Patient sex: F
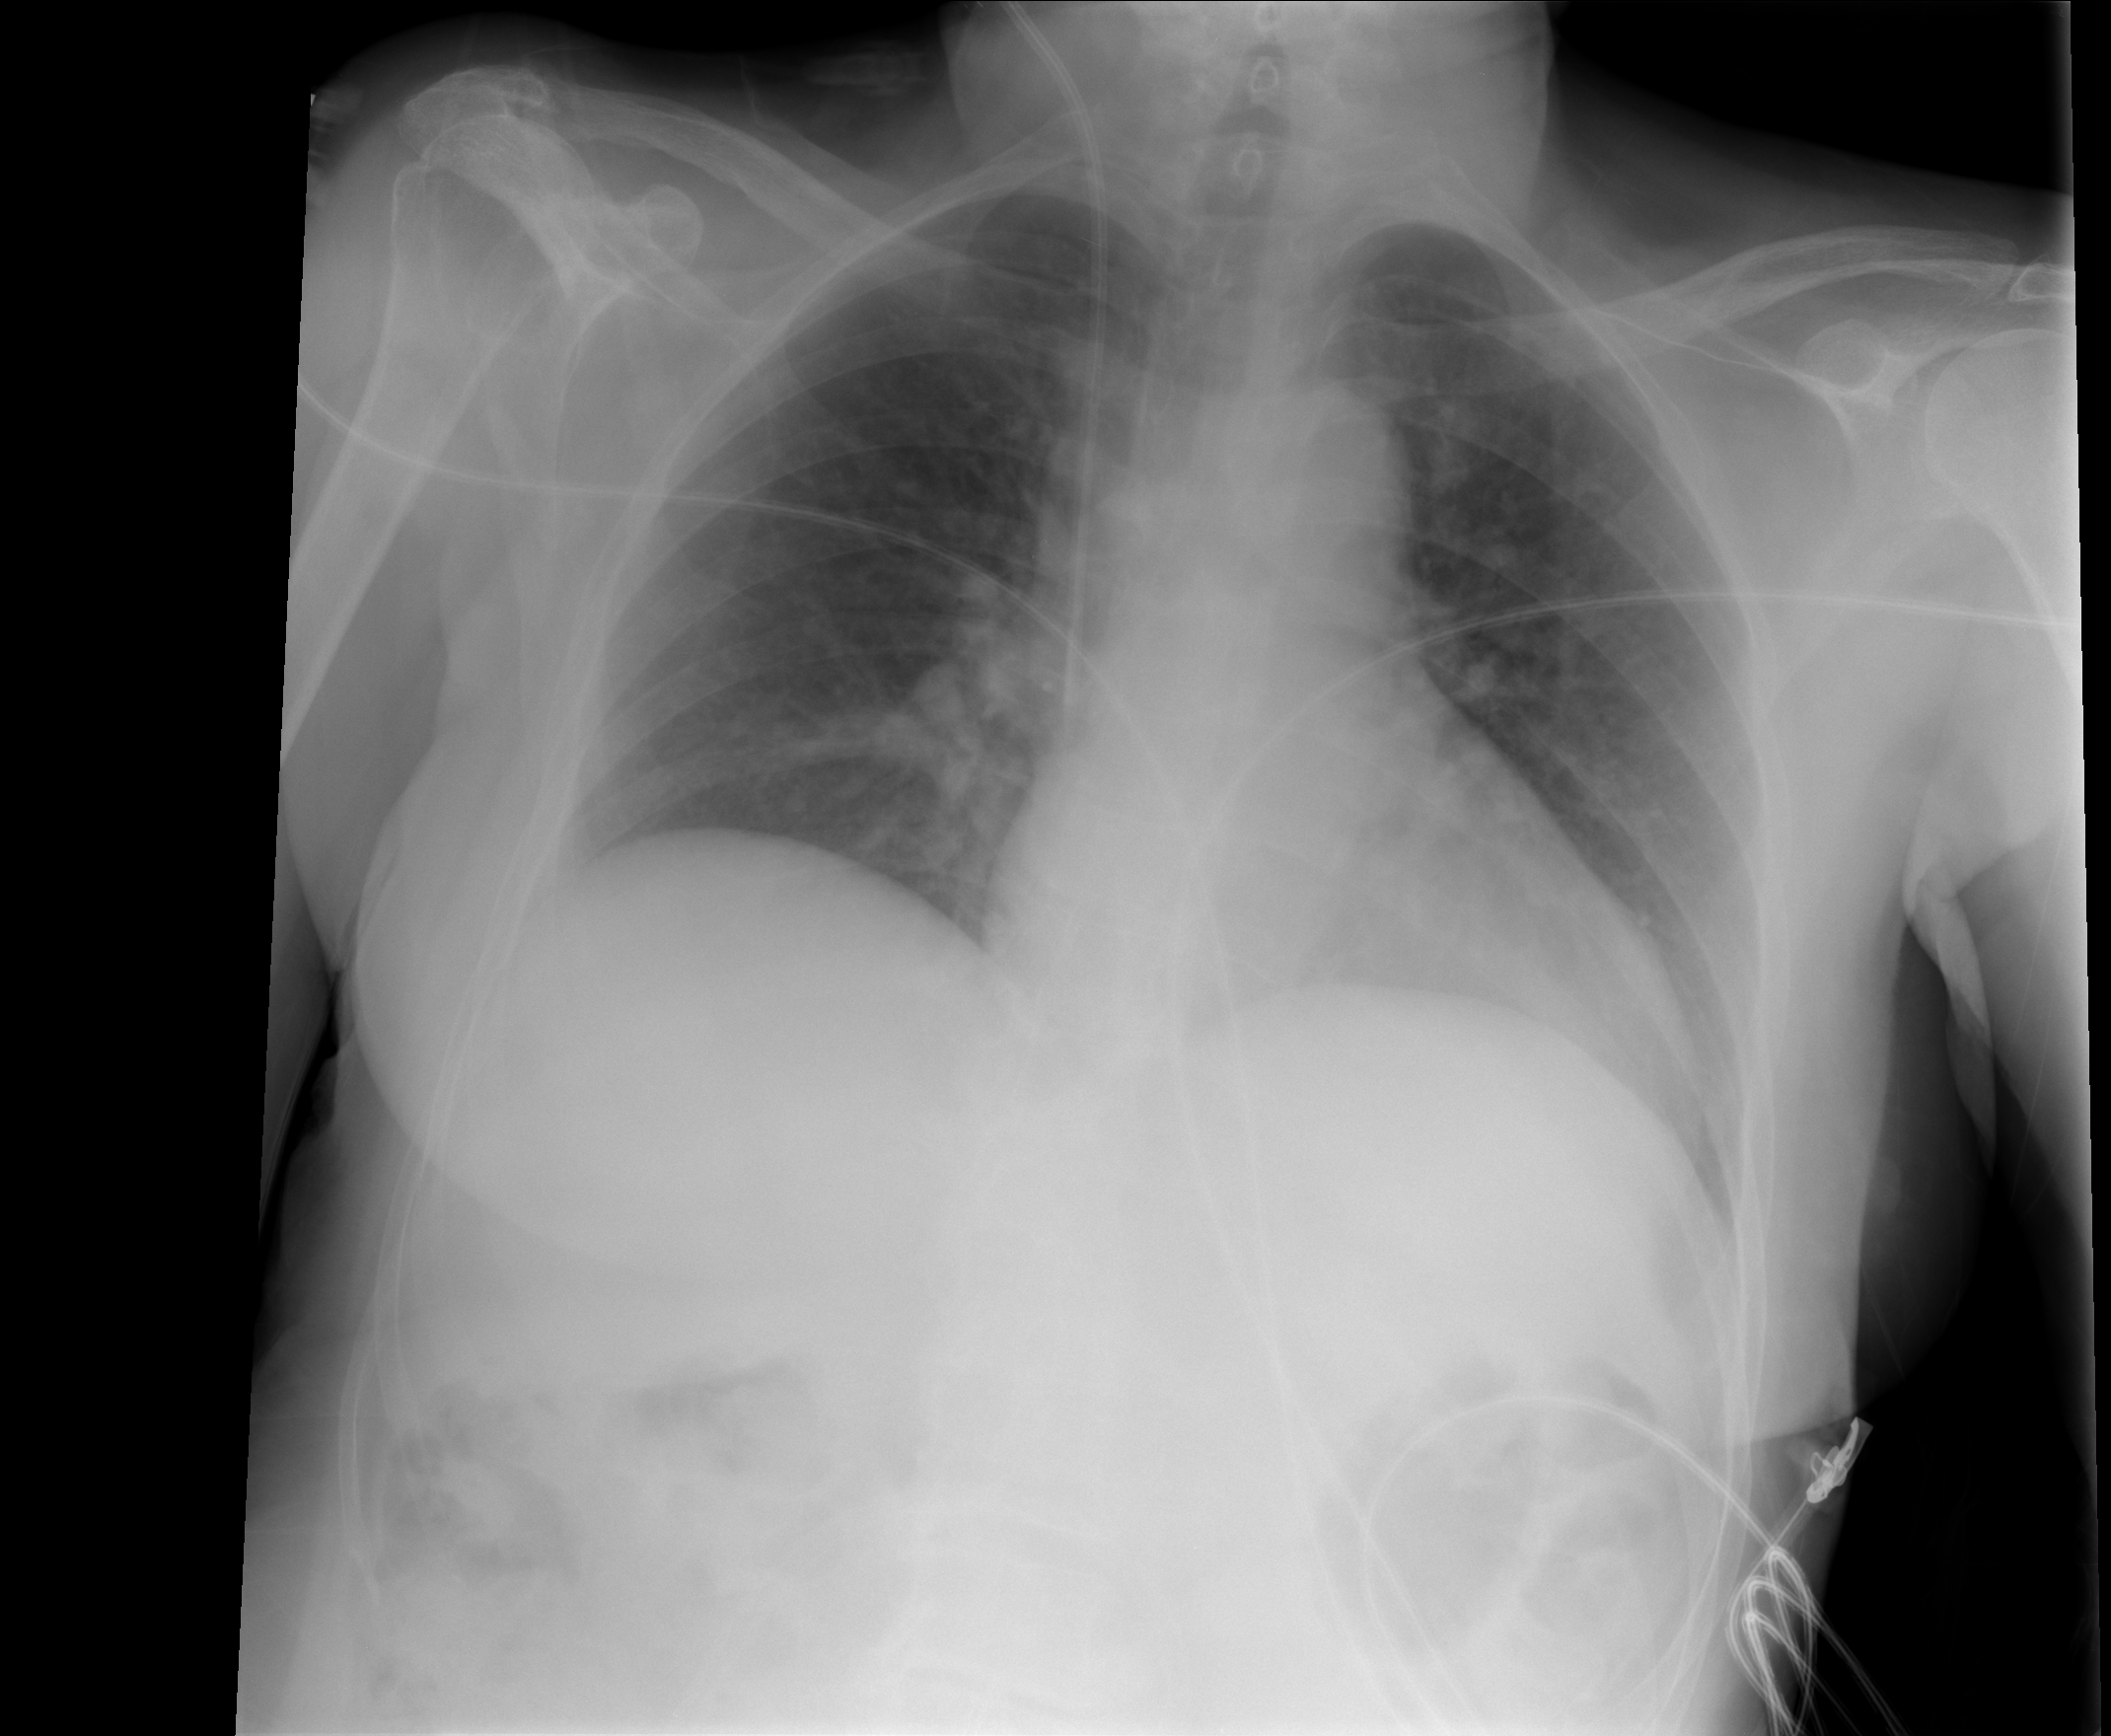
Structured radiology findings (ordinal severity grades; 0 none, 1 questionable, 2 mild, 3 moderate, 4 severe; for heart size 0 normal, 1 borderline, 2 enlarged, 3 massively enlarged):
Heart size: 0
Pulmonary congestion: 2
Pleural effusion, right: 0
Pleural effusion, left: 0
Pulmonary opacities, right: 0
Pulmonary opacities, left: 0
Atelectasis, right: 2
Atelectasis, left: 2